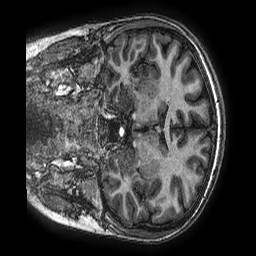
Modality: T1w
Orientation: coronal
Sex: female
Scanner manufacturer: ge
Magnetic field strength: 3 T
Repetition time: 0.00766 s
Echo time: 0.003476 s